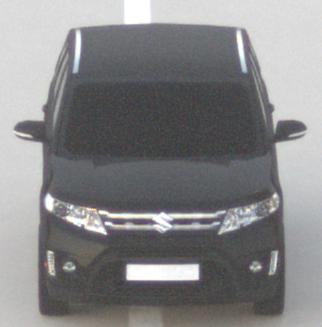
Make: Suzuki
Model: Vitara 1.6
Detailed model: Vitara (LY)
Model produced from: 2015/04
Model produced until: 2018/08
Doors: 5
Color: black
Road condition: dry road
Daytime: sunrise or sunset
Contrast: low contrast